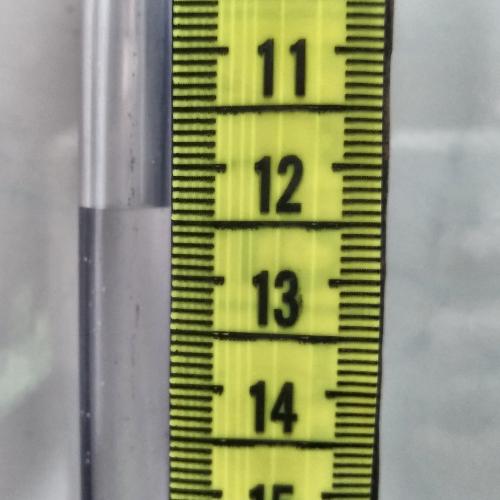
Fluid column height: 12.4 cm